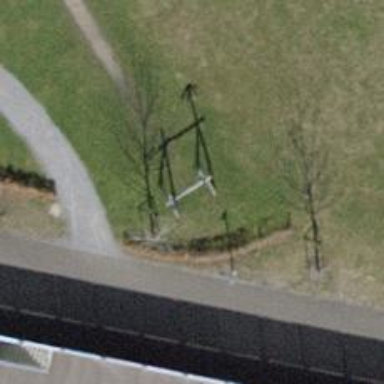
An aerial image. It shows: Zip line.